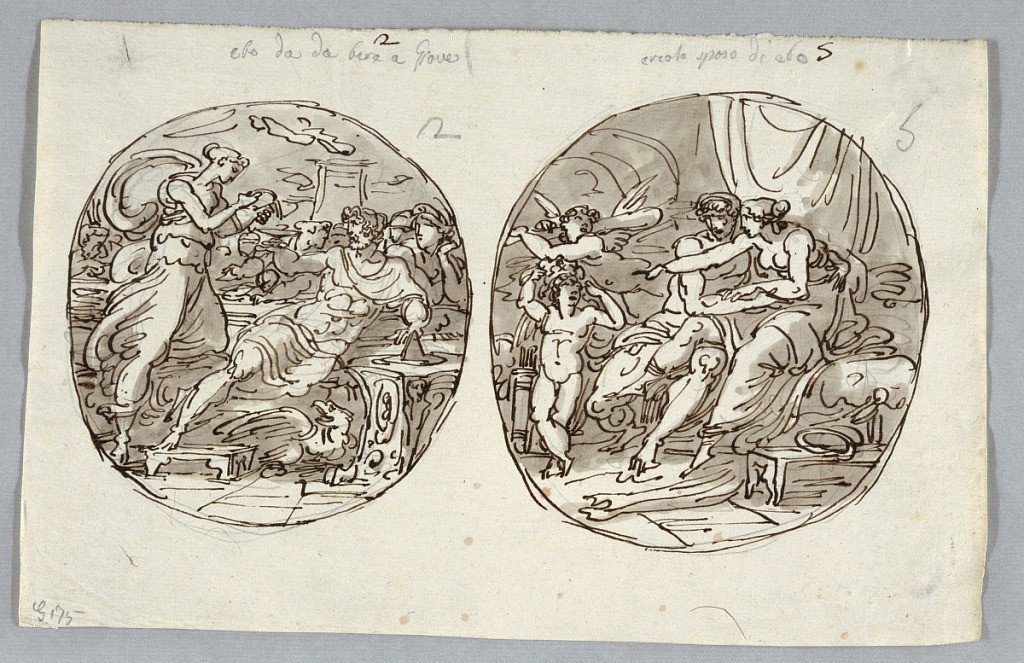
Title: Drawing
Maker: Felice Giani, Italian, 1758–1823
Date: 1800-1810
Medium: Pen and brown ink, brush and brown wash over traces of graphite on cream laid paper
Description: Obverse: at left: a/ Hebe standing at left pours nectar from a jar into the bowl held by the seated Jupiter. Seated gods are in the rear.  At right, B/ Hercules and Hebe sit upon a bed. He tries to hold her back who is intent upon hindering Cupid from carrying away the lion skin. A putto flies away with the club. Reverse: At left c/ Hebe stands beside the seated and drinking Jupiter, who is shown in profile.  At right: 'd/Hebe approaching from right faces three seated figures, Hercules evidently being that in the rear, the first one being a goddess.